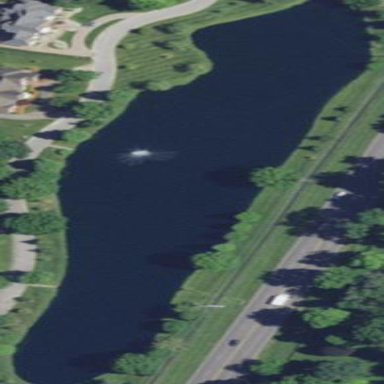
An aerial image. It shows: Serene pond surrounded by nature.